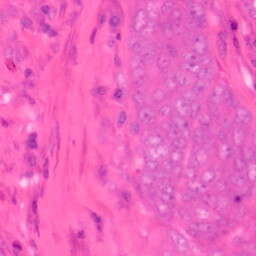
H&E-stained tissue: Colon